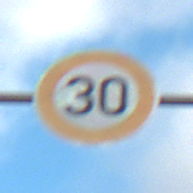
Verkehrszeichen: Geschwindigkeit30
Umgebung: Outdoor, RoadRail
Tageszeit: SunriseSunset
Wetter: PartlyCloudy
Licht: Natural
Jahreszeit: NotSpecified
Kontrast: LowContrast